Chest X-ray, PA view. Patient: 20 years old, sex M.
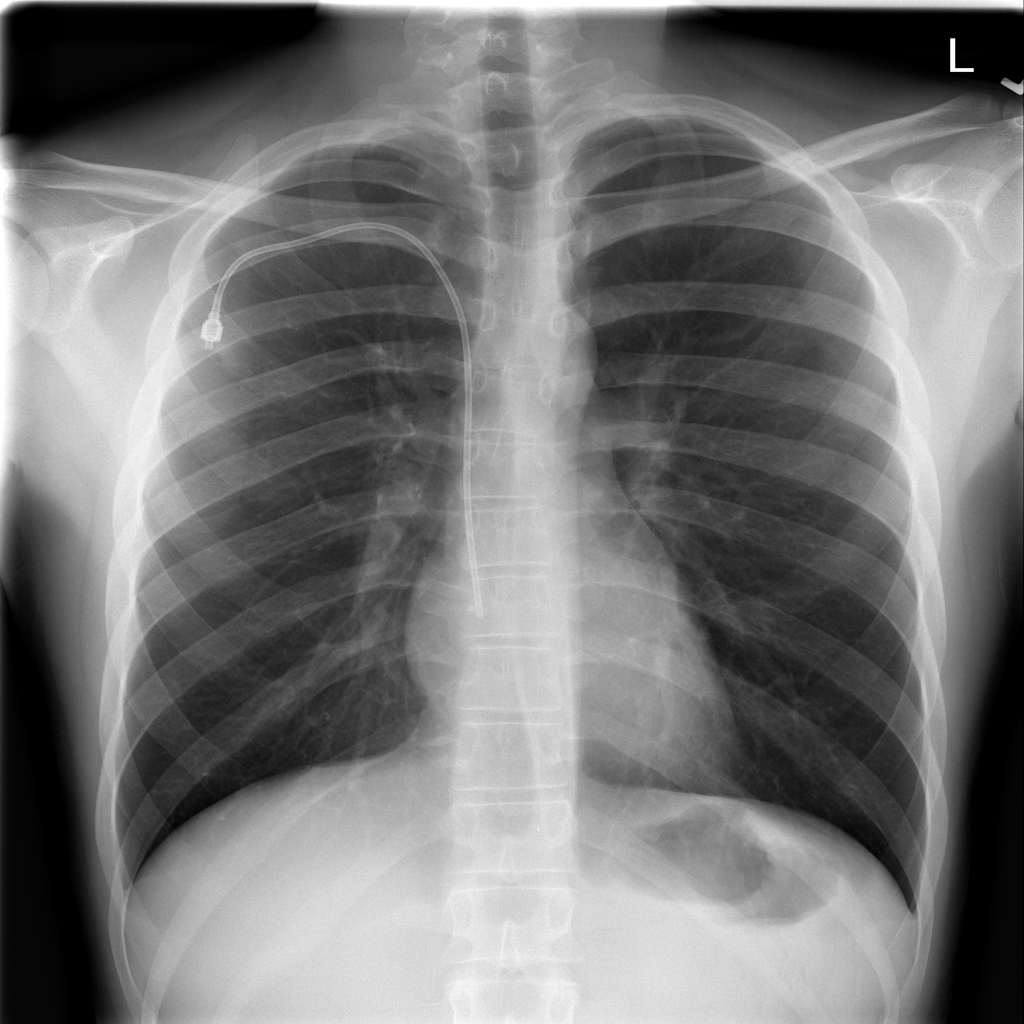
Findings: No Finding